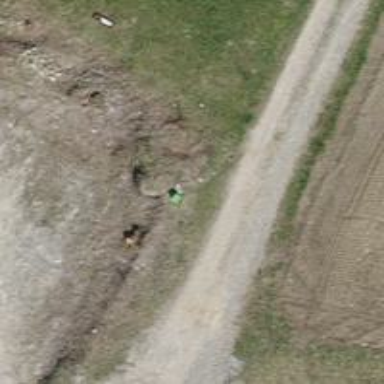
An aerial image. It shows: Gravel track road.